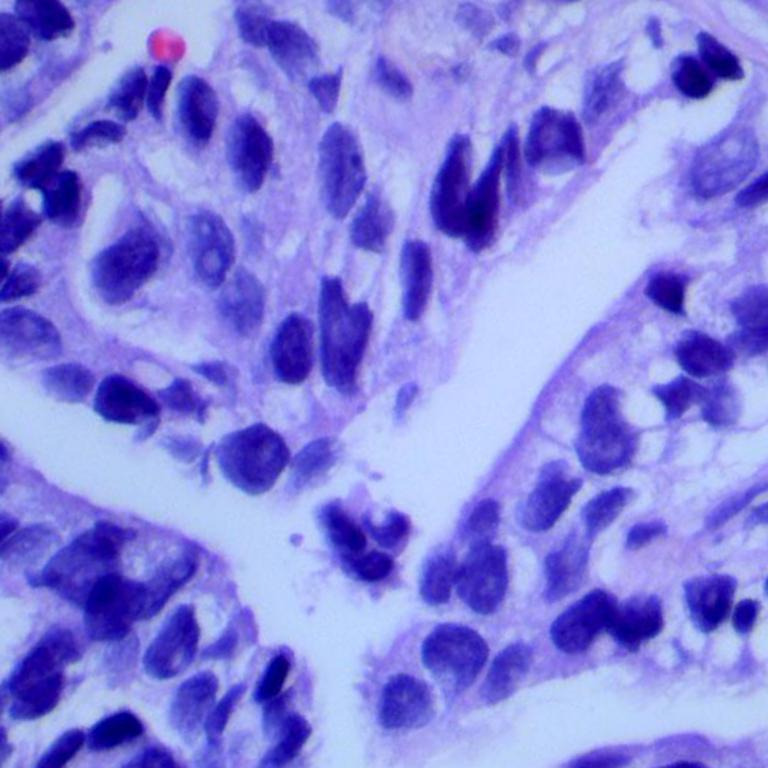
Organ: lung
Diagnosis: adenocarcinomas